Aerial crown-view tile of a tropical tree (Barro Colorado Island, Panama), acquired 20240611:
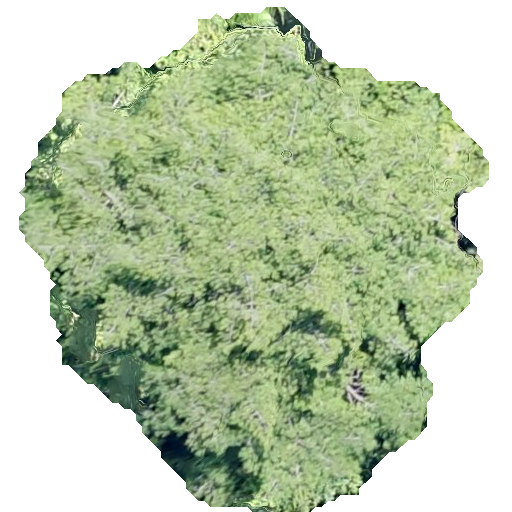
Species: Virola surinamensis
GBIF accepted scientific name: Virola surinamensis
Crown area: 256.49 m²